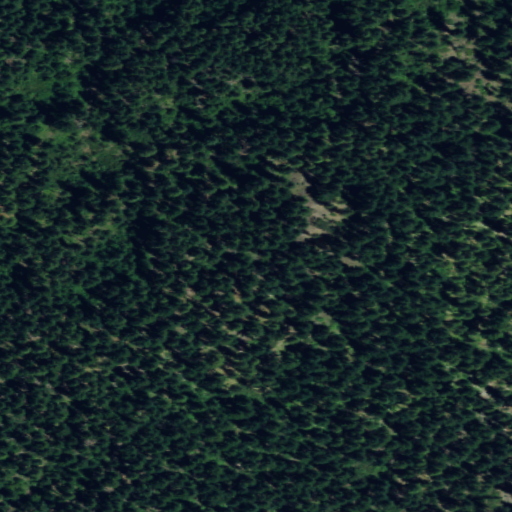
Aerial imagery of mountain in Washington named Twin Buttes containing only evergreen forest